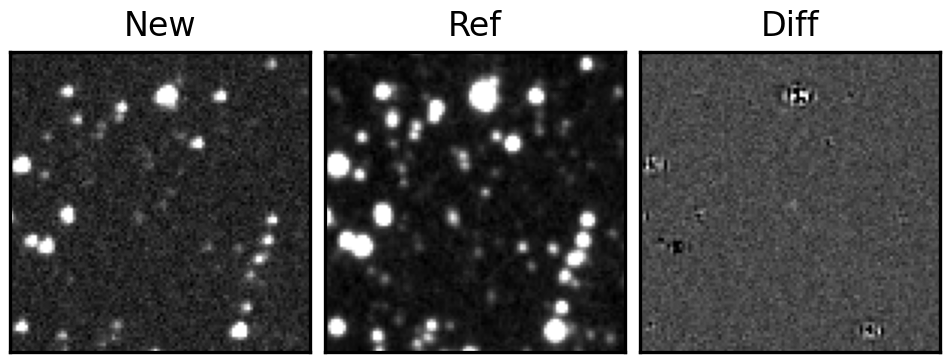
Label: real